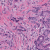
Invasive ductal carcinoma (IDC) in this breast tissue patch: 1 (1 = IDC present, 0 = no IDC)